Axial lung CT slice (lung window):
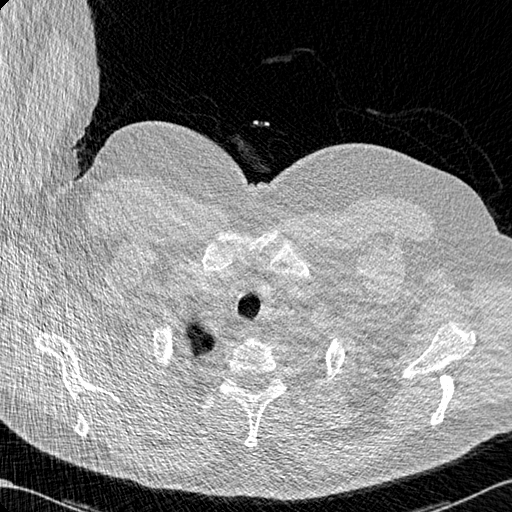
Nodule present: no